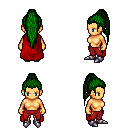
a pixel art fantasy rpg character, female body template, human, tanned skin, red cape, red pants, green extra-long topknot hairstyle, metal boots, four views (front, back, left, right), 2x2 character sprite sheet, small pixel art, hard edges, no anti-aliasing